Question: I need to generate random lobulated contours such as the following
Any ideas or algorithms on how to do this ??
The software I am going to use is matlab, however I have no problem if you post solutions in other languages too...
p.s I only need to plot a random contour that resembles the above...
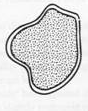
Answer: How about this?
'''
degree = 5;
numPoints = 1000;
blobWidth = 5;
theta = 0:(2*pi)/(numPoints-1):2*pi;
coeffs = rand(degree,1);
rho = zeros(size(theta));
for i = 1:degree
rho = rho + coeffs(i)*sin(i*theta);
end
phase = rand*2*pi;
[x,y] = pol2cart(theta+phase, rho+blobWidth);
plot(x,y)
axis equal
set(gca,'Visible','off')
'''

You can control the lobulacrity by modifying 'degree'. I think 5 gives something about as lobulacious as your example.
That was fun - hope it helps!